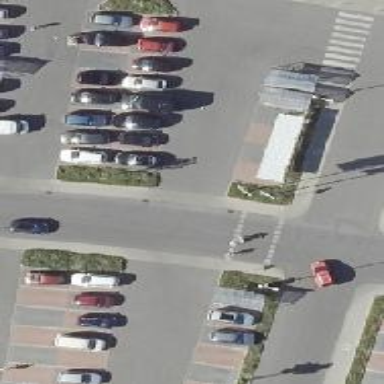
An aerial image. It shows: Asphalt parking aisle designated as service road.